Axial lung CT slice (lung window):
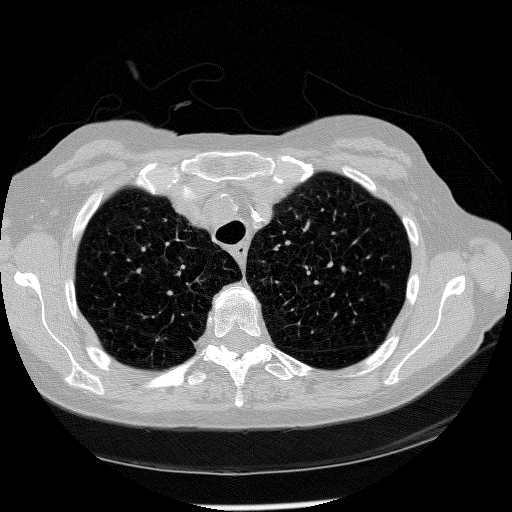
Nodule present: no